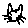
Label: cat